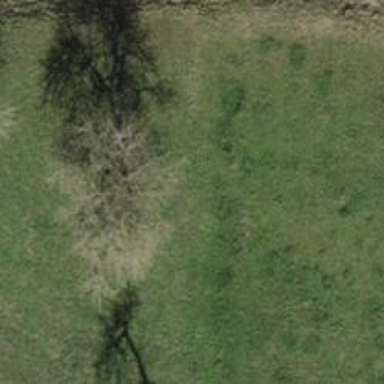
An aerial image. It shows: Agricultural area with deciduous broadleaved trees.